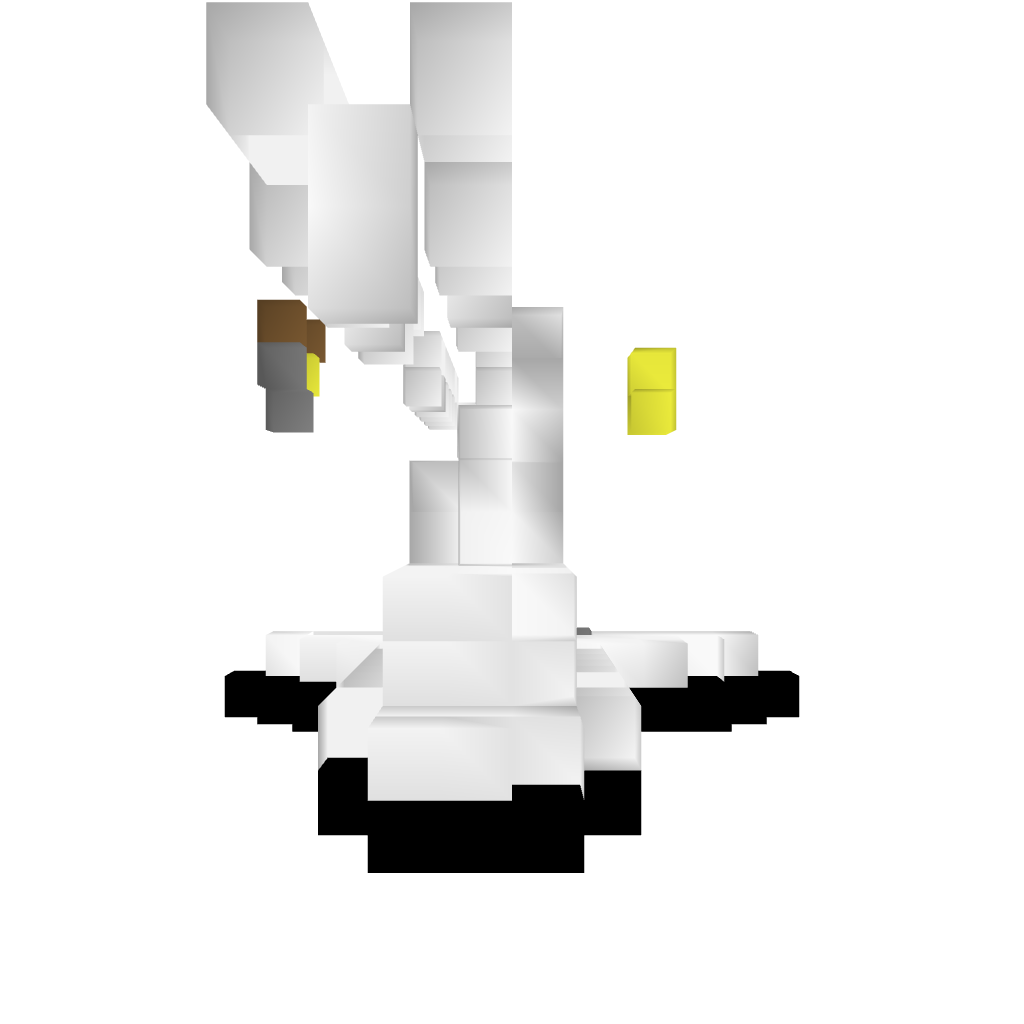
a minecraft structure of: space lab bad low quality